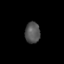
Tissue: lung
Cell type: T cells
Senescence score: 0.2306
Nuclear area (px): 314
Mean DAPI intensity: 83.347